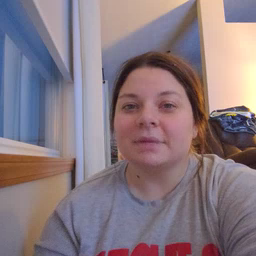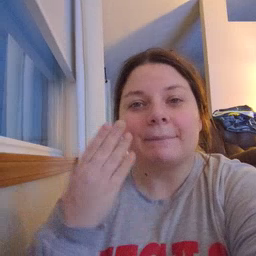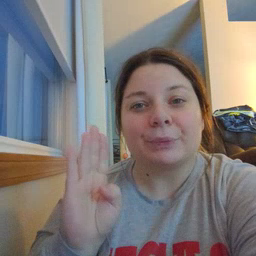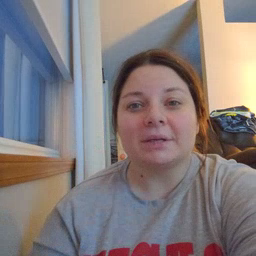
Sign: blue